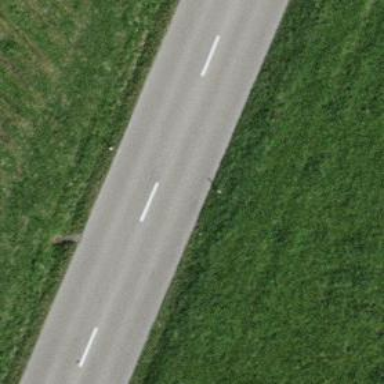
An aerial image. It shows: Secondary road with shared cycle lane.